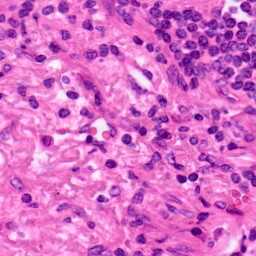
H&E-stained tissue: Lung